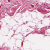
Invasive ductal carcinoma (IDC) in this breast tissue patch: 0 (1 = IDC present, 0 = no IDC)